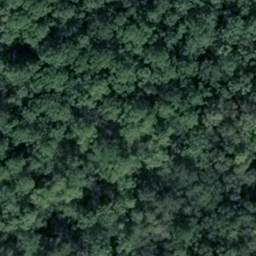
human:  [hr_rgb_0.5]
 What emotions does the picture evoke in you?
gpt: forest